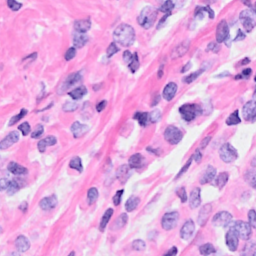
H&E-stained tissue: Breast